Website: apple
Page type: payment
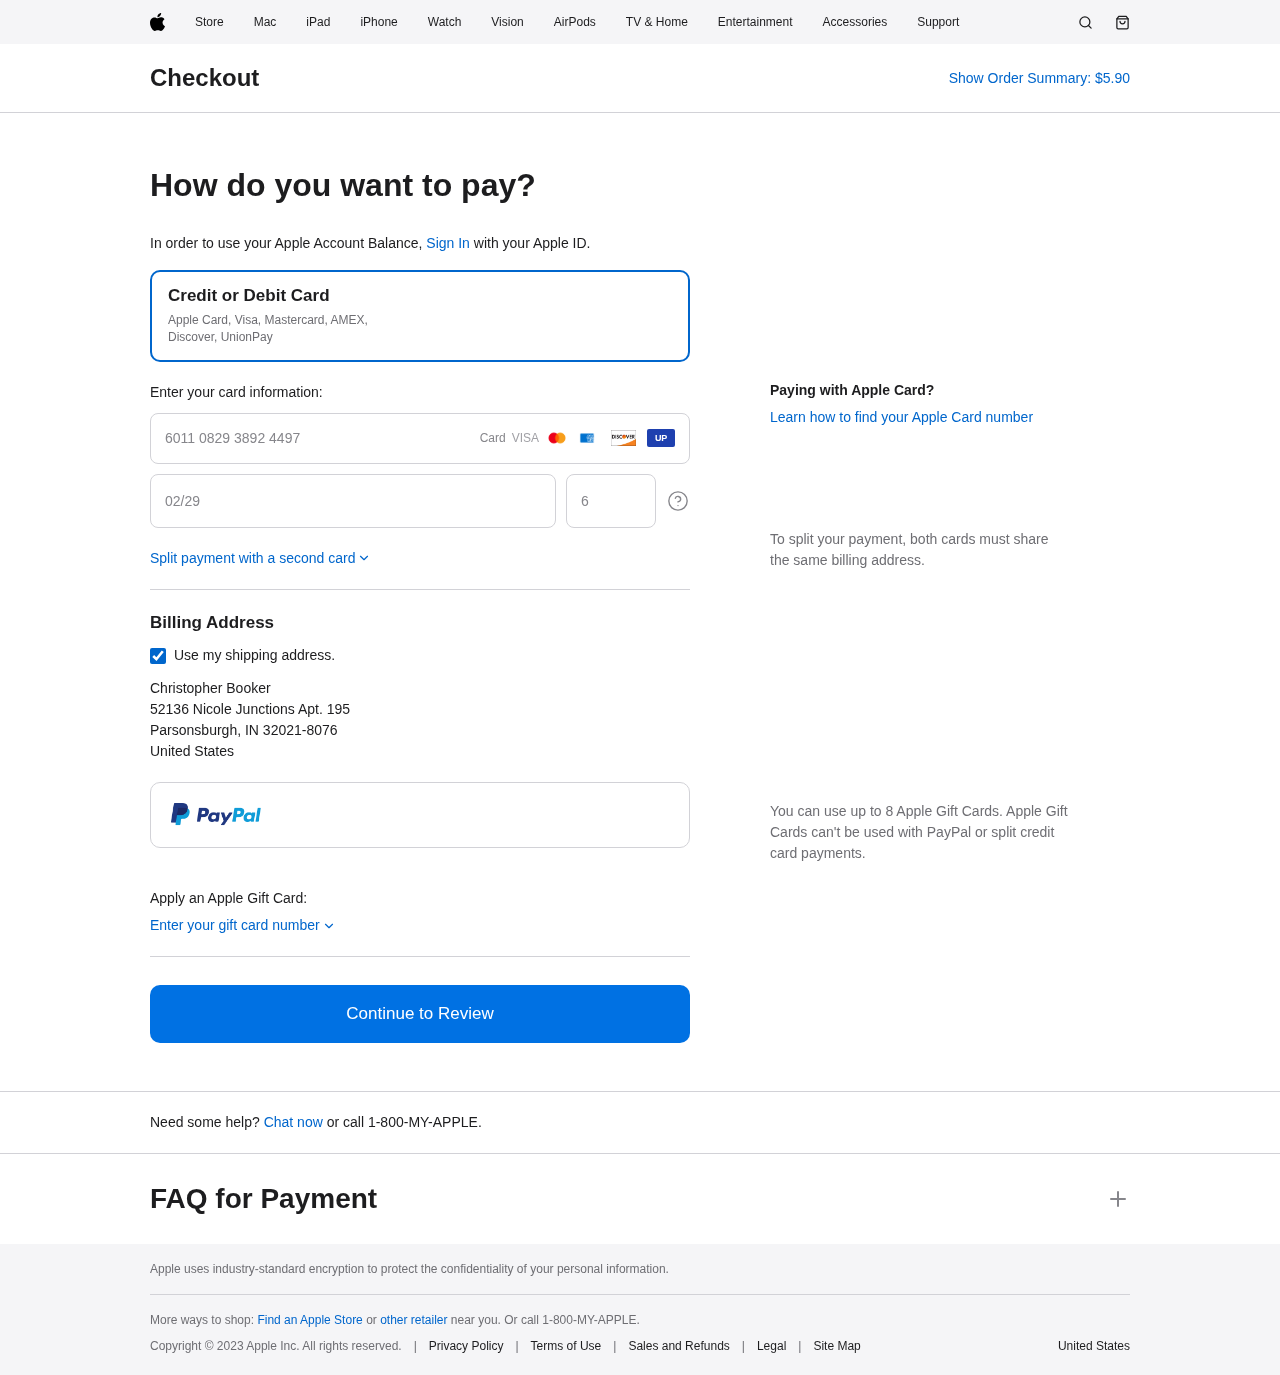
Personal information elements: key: PII_CARD_CVV
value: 673
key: PII_CARD_EXPIRY
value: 02/29
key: PII_CARD_NUMBER
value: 6011 0829 3892 4497
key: PII_COUNTRY
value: United States
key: PII_FULLNAME
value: Christopher Booker
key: PII_STREET
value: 52136 Nicole Junctions Apt. 195
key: PII_CITY_STATE_ZIP
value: Parsonsburgh, IN 32021-8076
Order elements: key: ORDER_TOTAL
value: $5.90